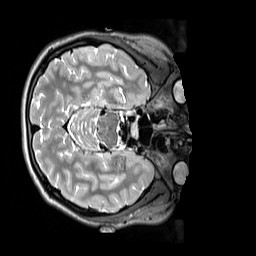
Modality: T2w
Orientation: axial
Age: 12
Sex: female
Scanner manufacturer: siemens
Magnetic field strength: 3 T
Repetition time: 3.2 s
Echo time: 0.408 s